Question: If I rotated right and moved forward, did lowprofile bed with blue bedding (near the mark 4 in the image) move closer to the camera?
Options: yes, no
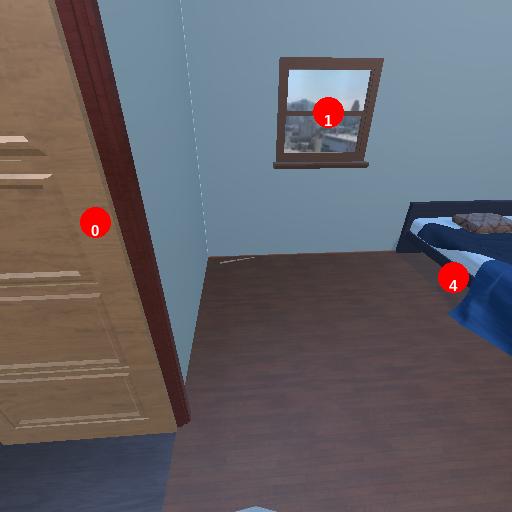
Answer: yes